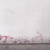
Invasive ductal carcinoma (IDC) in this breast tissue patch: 0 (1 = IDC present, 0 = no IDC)